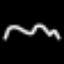
Label: squiggle